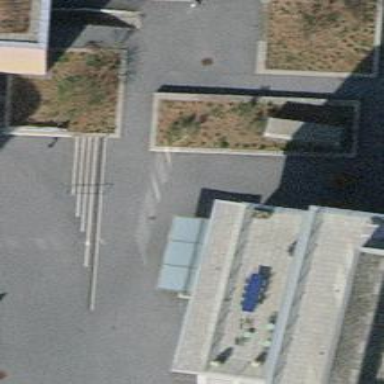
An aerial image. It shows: Bicycle parking area.